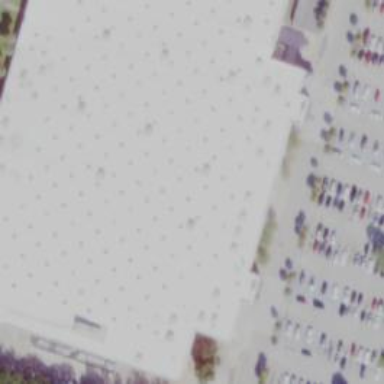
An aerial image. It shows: Supermarket building.